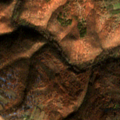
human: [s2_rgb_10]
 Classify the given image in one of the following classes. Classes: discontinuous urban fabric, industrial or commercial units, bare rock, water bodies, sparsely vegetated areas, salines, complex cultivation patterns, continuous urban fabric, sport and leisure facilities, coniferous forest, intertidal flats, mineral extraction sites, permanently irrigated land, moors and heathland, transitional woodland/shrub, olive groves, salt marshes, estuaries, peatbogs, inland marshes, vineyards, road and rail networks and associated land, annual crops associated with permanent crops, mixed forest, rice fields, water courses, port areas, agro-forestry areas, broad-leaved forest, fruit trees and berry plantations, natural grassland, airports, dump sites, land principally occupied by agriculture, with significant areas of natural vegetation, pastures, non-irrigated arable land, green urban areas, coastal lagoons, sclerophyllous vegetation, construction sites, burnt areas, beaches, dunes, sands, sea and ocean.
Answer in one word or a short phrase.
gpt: land principally occupied by agriculture, with significant areas of natural vegetation, broad-leaved forest, transitional woodland/shrub